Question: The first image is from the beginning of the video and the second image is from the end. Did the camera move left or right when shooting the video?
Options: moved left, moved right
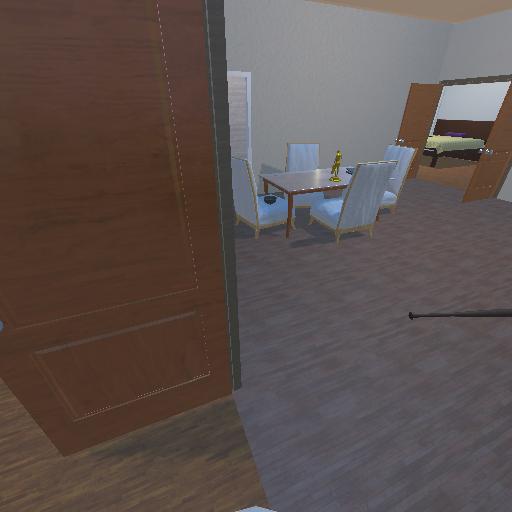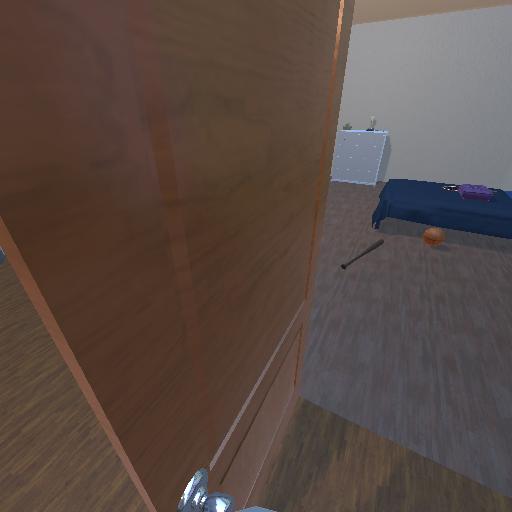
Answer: moved left